Interaction volume radius: 10 \u00c5
Interaction volume height: 15 \u00c5
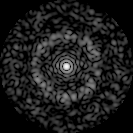
Disorder parameter: 0.7583